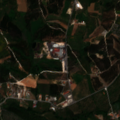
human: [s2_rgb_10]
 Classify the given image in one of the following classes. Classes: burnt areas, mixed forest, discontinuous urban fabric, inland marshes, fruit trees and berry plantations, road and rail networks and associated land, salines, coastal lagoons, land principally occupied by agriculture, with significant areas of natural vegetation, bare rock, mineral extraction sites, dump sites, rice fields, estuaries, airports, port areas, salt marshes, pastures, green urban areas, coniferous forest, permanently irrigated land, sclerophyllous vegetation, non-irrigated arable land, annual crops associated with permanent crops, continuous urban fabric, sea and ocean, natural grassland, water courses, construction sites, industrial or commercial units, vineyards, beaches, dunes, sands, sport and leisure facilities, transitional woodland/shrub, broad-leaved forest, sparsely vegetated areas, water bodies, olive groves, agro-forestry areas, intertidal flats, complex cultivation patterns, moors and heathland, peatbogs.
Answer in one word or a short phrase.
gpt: discontinuous urban fabric, annual crops associated with permanent crops, complex cultivation patterns, land principally occupied by agriculture, with significant areas of natural vegetation, mixed forest